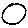
Label: circle